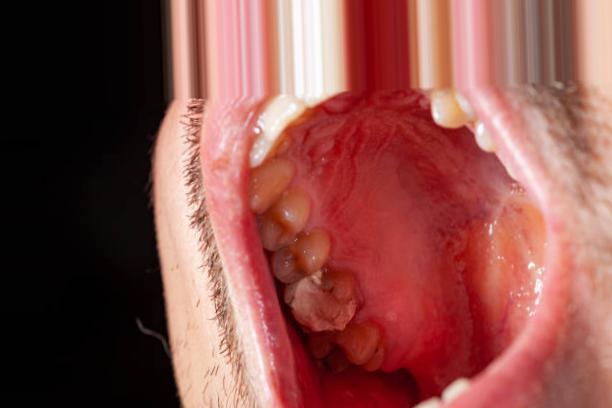
Condition: Caries